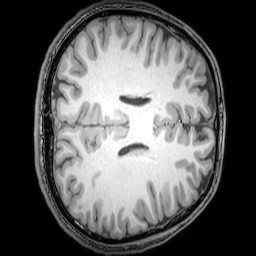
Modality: T1w
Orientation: axial
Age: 22
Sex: male
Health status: healthy
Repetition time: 0.081 s
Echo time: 0.037 s